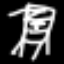
Label: chair